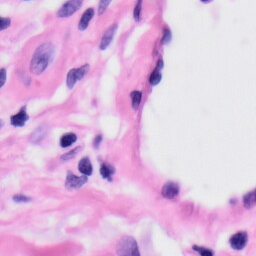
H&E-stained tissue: Skin